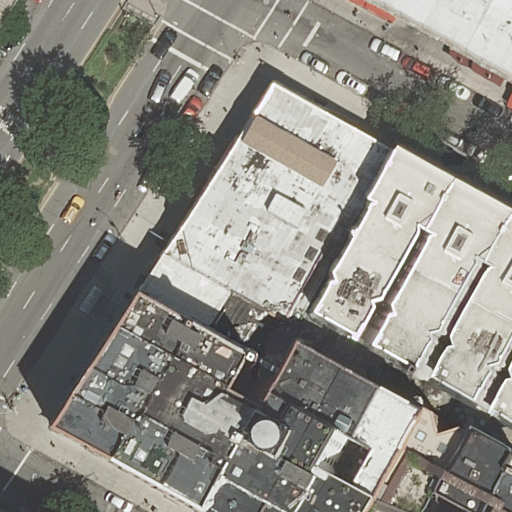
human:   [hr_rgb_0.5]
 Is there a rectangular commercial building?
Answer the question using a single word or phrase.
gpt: no

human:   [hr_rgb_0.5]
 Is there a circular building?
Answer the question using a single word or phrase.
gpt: no

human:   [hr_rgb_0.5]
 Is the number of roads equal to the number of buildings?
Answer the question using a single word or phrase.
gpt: no

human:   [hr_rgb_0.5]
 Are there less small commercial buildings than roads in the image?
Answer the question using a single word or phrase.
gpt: yes

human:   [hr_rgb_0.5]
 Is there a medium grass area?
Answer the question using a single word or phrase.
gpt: no

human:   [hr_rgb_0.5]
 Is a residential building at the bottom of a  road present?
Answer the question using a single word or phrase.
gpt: yes

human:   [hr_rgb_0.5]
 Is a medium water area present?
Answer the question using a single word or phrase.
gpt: no

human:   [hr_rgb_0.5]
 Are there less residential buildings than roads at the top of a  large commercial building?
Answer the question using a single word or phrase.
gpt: no

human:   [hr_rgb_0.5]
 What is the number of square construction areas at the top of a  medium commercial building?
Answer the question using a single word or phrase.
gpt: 0

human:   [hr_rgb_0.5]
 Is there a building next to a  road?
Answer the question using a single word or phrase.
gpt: yes

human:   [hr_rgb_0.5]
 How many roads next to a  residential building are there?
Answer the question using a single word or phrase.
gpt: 4

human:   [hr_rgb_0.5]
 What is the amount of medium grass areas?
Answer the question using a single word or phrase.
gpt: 0

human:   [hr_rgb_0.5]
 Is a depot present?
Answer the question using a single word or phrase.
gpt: no

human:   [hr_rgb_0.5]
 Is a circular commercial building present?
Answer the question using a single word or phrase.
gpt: no

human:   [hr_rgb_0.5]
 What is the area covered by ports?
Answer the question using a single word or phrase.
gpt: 0m2

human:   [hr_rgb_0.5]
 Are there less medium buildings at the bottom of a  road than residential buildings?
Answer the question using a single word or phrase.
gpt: yes

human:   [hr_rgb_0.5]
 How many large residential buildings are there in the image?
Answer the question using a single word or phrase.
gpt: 3

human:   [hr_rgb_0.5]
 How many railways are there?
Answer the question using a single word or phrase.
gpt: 0

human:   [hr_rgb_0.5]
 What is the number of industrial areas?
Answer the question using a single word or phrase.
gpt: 0

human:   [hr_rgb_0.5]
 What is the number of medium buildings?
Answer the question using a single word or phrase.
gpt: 4

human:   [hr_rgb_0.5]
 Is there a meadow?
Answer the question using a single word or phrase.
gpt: no

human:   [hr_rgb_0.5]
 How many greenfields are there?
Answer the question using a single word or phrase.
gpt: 0

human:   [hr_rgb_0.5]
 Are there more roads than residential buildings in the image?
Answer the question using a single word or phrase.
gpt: no

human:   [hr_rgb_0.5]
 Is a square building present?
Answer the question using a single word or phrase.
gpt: no

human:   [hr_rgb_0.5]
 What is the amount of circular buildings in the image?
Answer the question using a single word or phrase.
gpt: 0

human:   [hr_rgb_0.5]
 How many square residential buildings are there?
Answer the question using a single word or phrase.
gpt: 0

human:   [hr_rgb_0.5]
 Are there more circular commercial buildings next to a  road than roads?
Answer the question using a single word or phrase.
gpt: no

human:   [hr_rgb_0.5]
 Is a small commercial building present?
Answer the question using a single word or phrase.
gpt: no

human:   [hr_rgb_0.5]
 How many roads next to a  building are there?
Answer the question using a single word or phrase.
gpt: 4

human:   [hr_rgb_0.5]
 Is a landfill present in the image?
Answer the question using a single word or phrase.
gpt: no

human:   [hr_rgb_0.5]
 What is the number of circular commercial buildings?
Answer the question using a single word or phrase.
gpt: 0

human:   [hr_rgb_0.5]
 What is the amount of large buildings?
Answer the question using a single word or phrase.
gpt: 3

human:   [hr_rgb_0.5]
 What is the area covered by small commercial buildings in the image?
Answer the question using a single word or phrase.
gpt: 0m2

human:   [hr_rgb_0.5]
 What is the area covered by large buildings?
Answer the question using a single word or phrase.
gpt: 4414m2

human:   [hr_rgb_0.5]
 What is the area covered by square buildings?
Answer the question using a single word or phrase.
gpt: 0m2

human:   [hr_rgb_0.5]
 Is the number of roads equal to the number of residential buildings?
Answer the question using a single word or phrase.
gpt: no